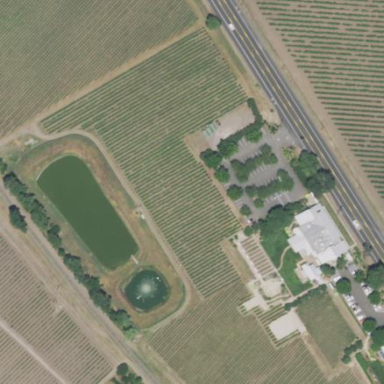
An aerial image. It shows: Vineyard where grapes are grown.